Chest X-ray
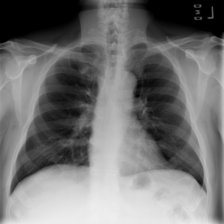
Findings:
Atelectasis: negative
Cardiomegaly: negative
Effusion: negative
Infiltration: negative
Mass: negative
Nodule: negative
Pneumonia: negative
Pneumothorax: negative
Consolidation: negative
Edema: negative
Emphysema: negative
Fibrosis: negative
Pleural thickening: negative
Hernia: negative